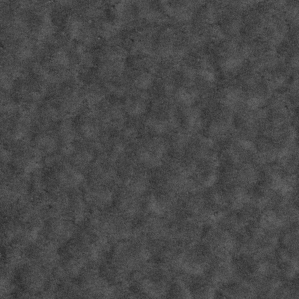
Label: frost